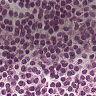
Metastatic tissue present: no